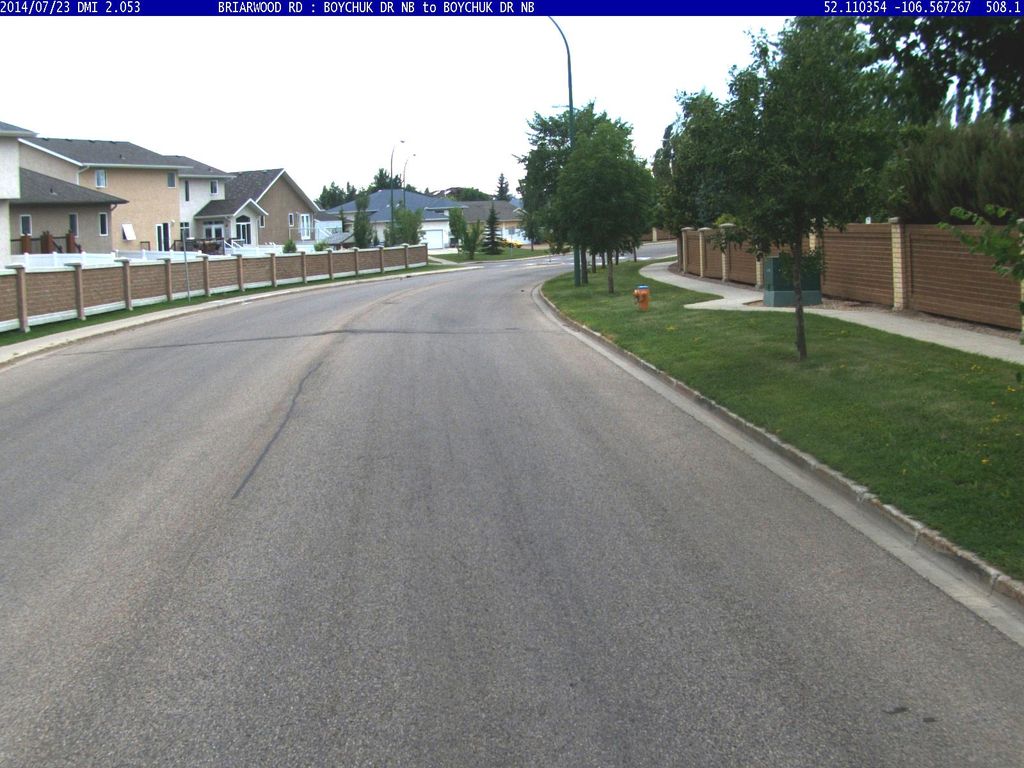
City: saskatoon